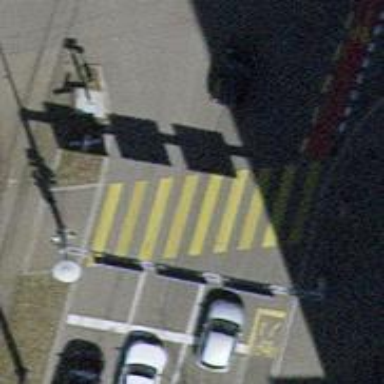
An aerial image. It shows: Zebra crossing with traffic signals.